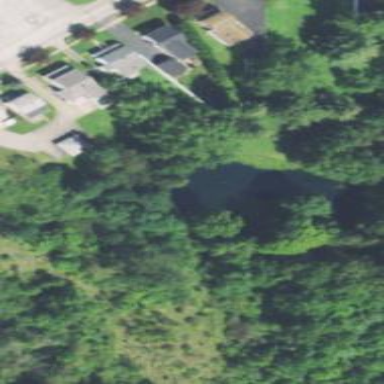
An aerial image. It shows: Pond surrounded by natural water.